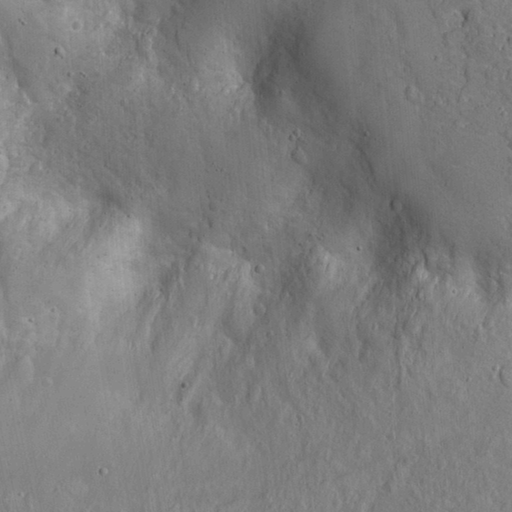
Classes present: Background, Cone